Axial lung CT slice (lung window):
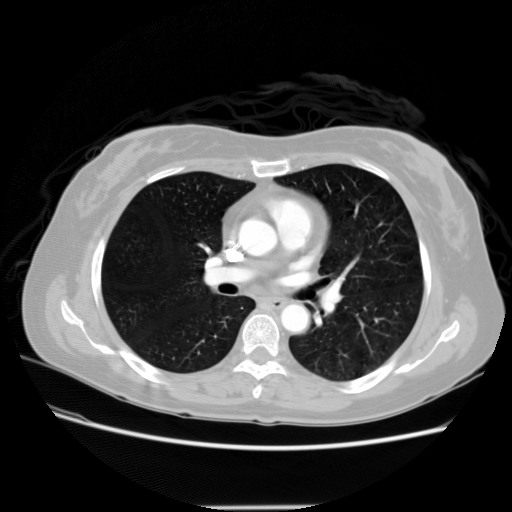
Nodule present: no